Field crop: maize
Growth stage: 2
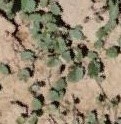
Species: convolvulus